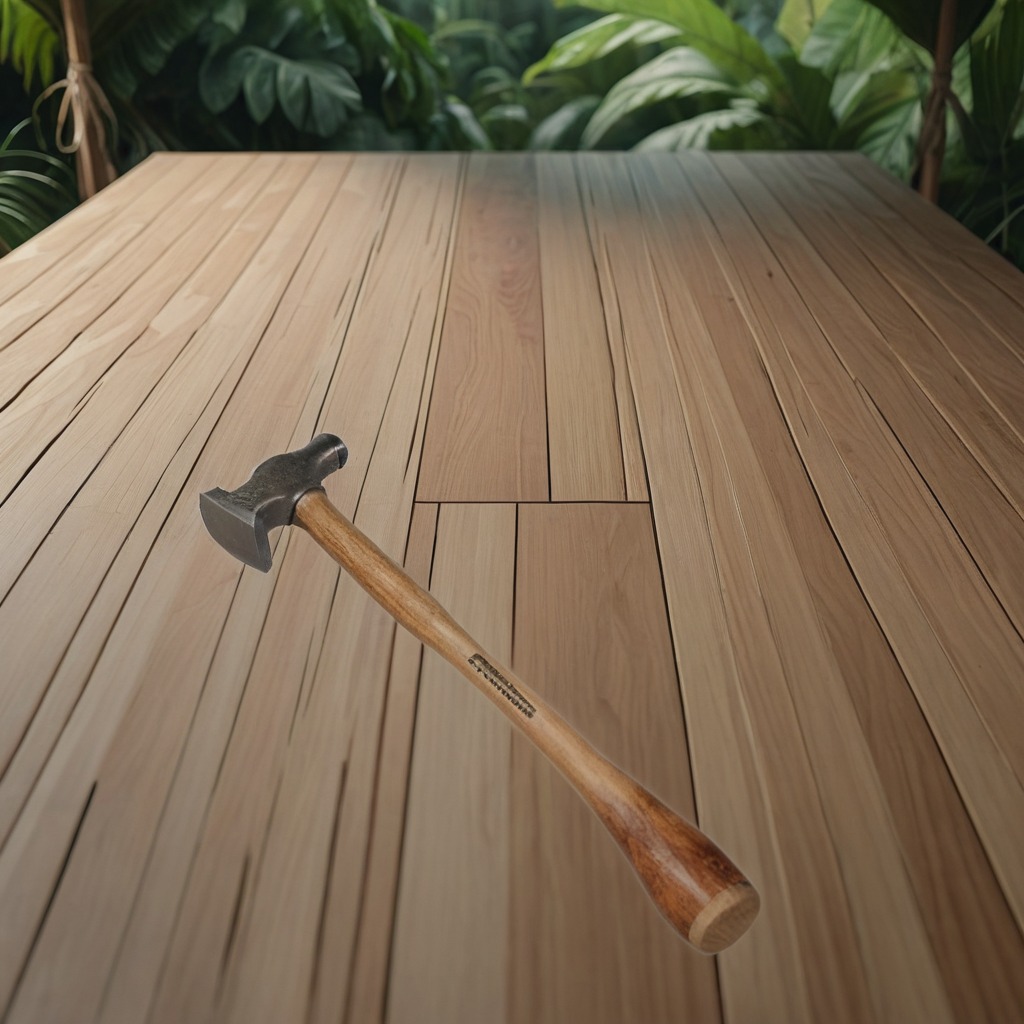
A hammer is lying on the wooden table.